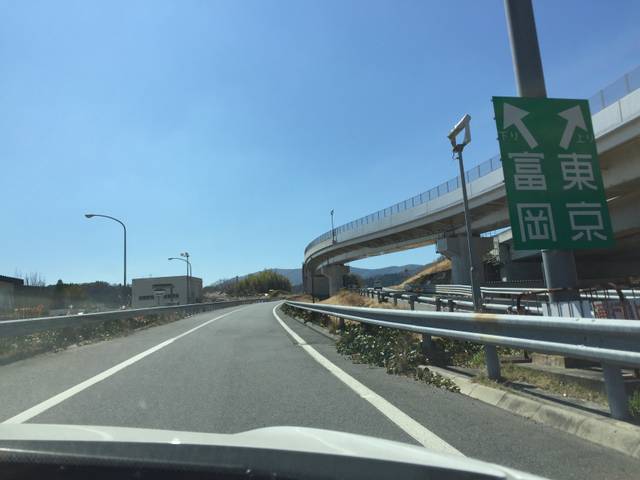
Region: Japan
Coordinates: 37.067, 140.838